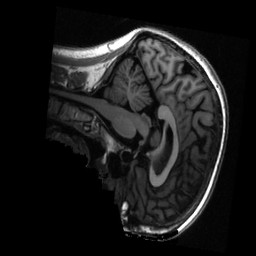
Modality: T1w
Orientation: sagittal